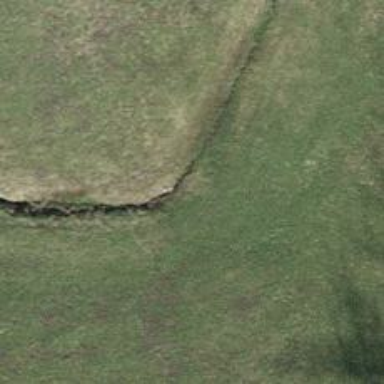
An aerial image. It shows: Ditch serving as waterway.